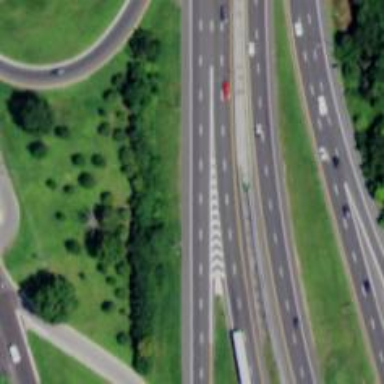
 designated as Urban Freeway/Expressway."